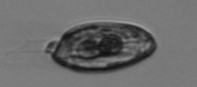
Label: Katodinium_or_Torodinium